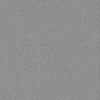
Label: dusty